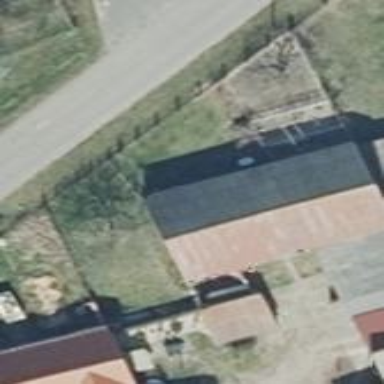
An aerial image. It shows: Red barn with gabled roof made of eternit.